Question: dynaTree always shows icons for its nodes (part 1).
Is it possible to turn off the node icons and make it show like image part 2?

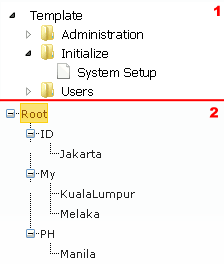
Answer: You can set "icon": false in the node data to remove the icon.